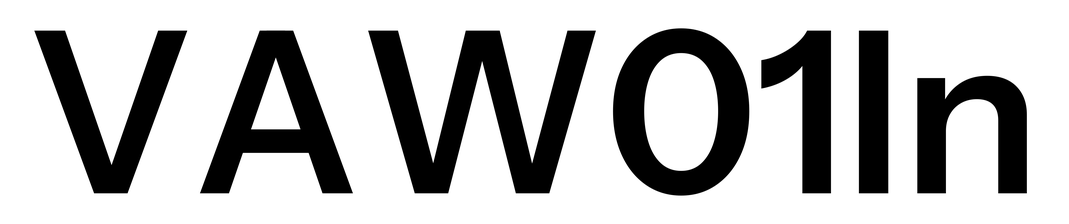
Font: InstrumentSans_SemiBold